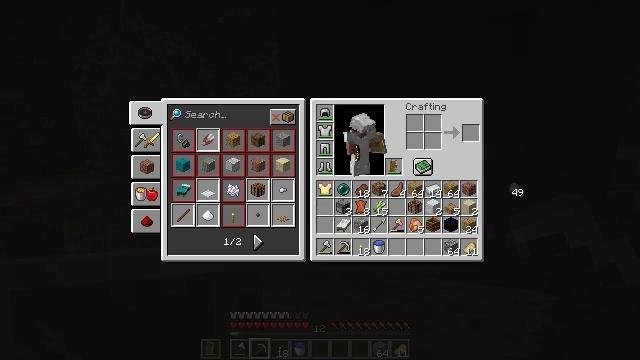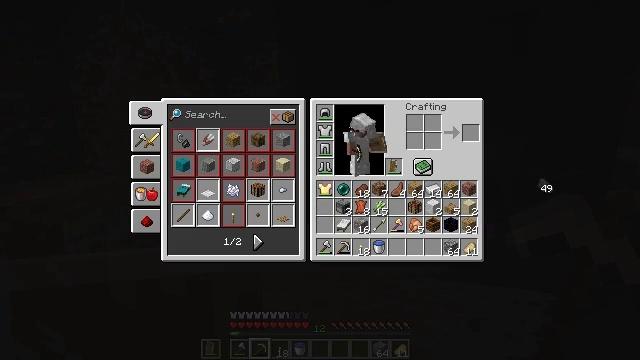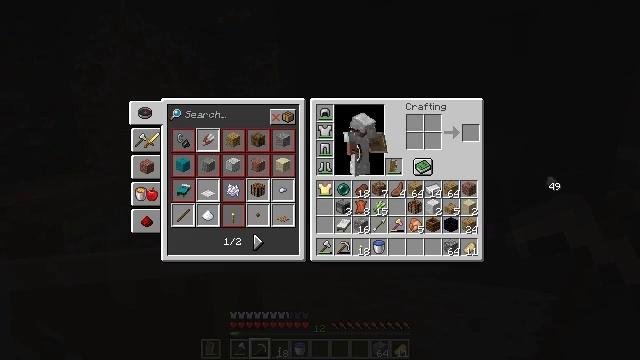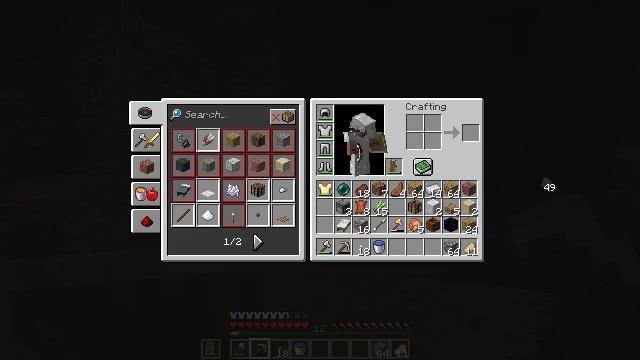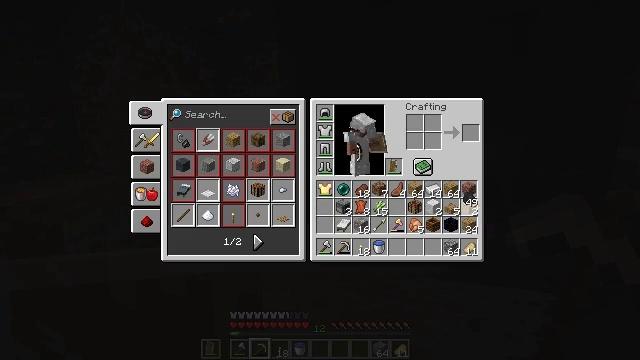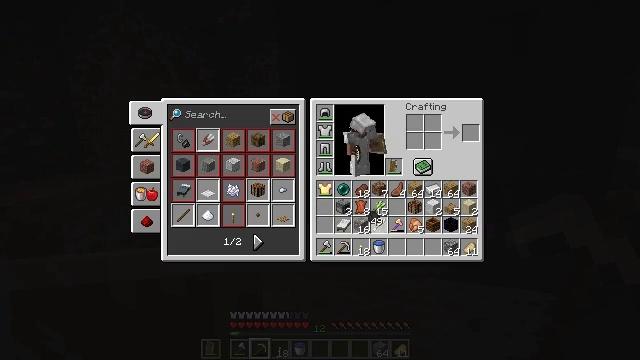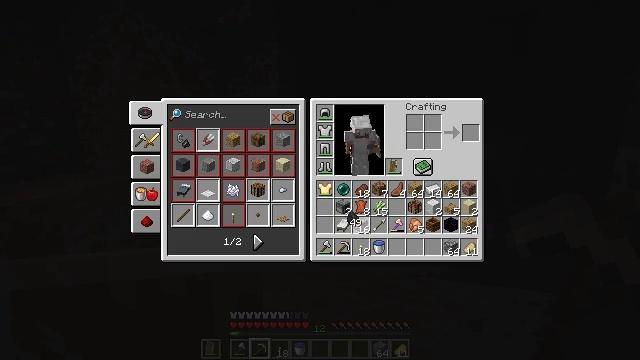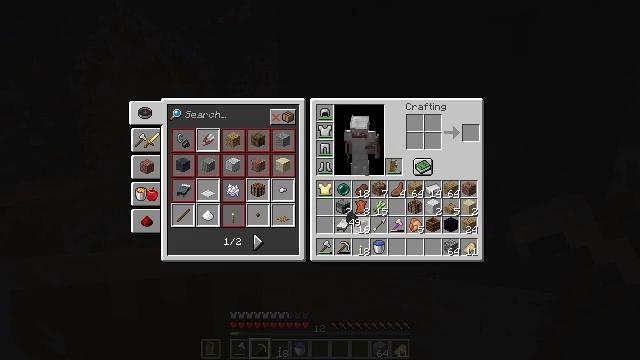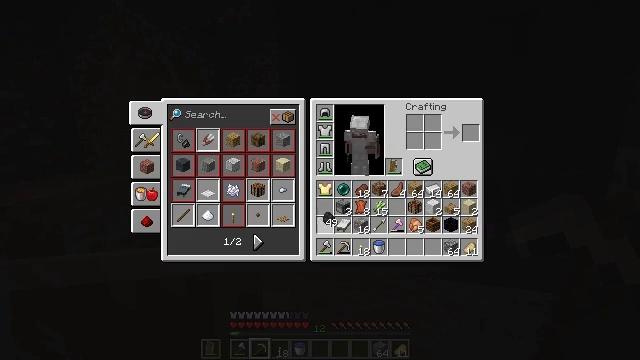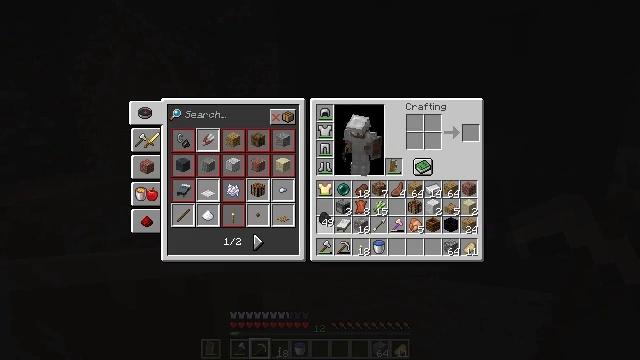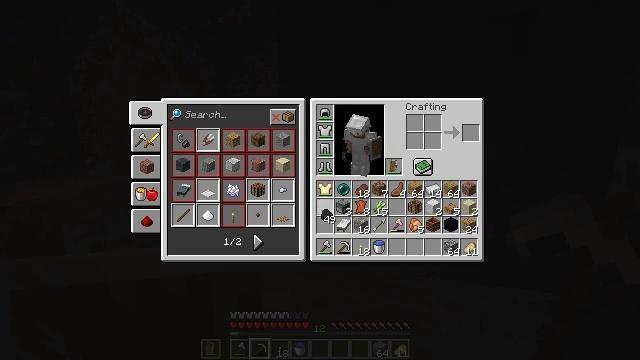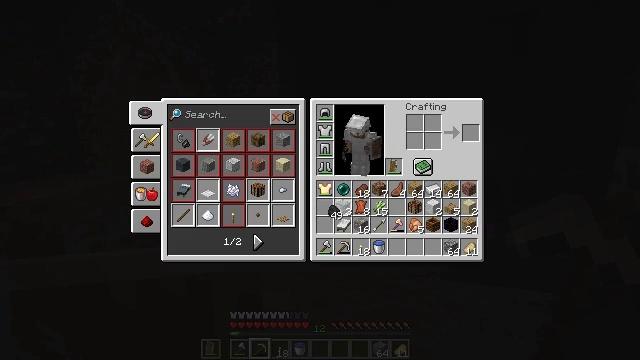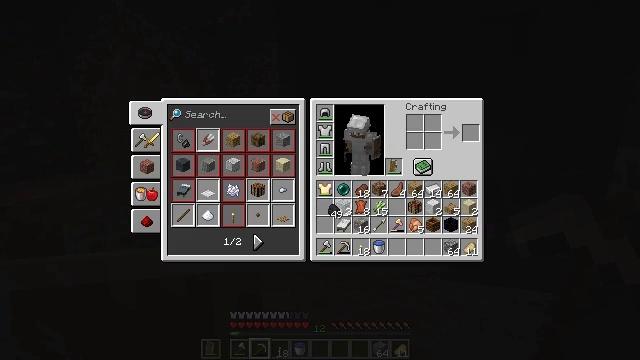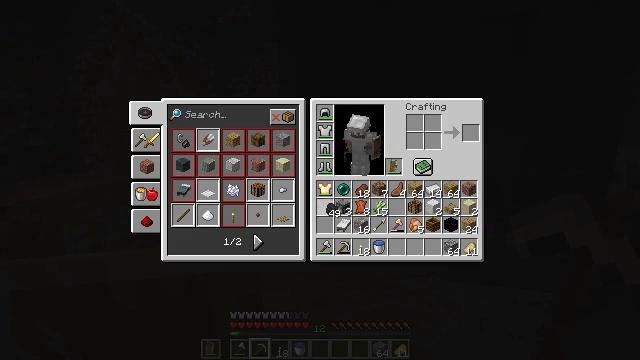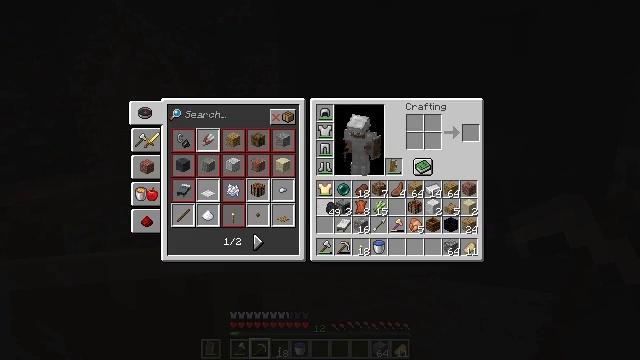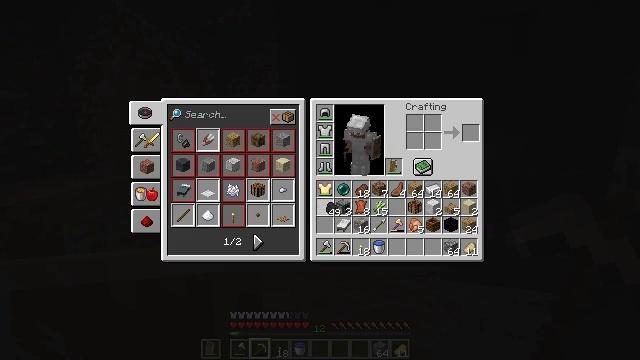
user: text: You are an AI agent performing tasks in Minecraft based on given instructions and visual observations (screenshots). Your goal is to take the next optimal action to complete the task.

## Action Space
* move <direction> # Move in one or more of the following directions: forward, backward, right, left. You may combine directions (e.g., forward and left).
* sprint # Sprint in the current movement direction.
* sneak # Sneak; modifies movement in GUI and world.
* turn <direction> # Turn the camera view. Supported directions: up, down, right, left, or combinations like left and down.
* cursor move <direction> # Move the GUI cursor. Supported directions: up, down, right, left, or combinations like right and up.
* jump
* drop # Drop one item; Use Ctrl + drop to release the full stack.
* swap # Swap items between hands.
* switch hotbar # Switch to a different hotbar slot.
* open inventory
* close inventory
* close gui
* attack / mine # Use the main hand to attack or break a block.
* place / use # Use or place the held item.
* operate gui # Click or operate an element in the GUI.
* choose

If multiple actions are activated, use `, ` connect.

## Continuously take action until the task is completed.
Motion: motion action
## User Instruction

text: Drop a golden chestplate.
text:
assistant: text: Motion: cursor move right
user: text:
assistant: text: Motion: cursor move right
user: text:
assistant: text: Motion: no_op
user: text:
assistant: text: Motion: cursor move left and down
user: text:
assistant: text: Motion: cursor move left and down
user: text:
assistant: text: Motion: cursor move left
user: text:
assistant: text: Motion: no_op
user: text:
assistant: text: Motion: cursor move left
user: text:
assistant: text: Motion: no_op
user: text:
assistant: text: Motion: no_op
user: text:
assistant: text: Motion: cursor move right
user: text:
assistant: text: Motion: no_op
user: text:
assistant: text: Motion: no_op
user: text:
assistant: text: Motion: no_op
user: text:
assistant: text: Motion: operate gui
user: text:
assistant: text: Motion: operate gui
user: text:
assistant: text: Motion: operate gui
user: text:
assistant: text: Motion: no_op
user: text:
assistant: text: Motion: no_op
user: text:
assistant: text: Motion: no_op
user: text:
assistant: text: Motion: no_op
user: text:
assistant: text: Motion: no_op
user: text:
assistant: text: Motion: no_op
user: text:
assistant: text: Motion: operate gui
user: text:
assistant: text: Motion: operate gui
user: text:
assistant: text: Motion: operate gui
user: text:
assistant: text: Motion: cursor move right
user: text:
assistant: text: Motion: cursor move right and up
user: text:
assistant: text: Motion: cursor move right
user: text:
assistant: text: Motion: cursor move right